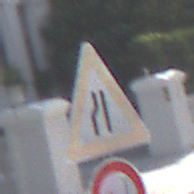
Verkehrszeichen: EinseitigVerengteFahrbahnLinks
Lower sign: VerbotUeberholenEinspurigeFahrzeuge
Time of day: MorningAfternoon
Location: Outdoor (Urban)
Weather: PartlyCloudy
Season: NotSpecified
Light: Natural